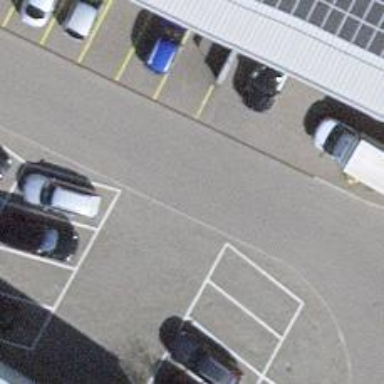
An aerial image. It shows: Road serving as parking aisle.